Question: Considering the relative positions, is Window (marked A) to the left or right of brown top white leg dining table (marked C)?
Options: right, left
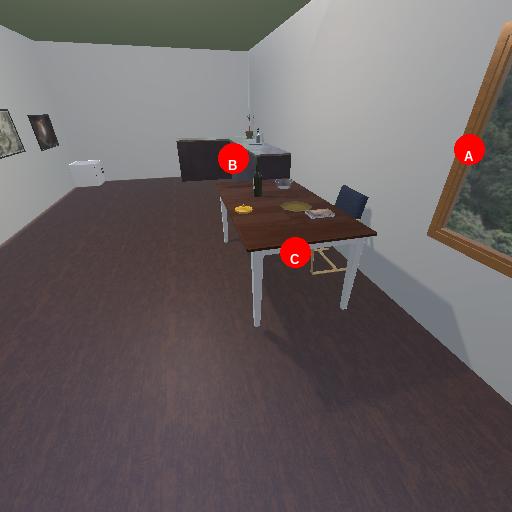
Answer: right